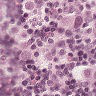
Metastatic tissue present: yes